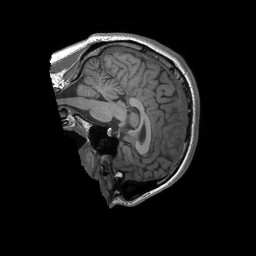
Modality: T1w
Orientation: sagittal
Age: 31
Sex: male